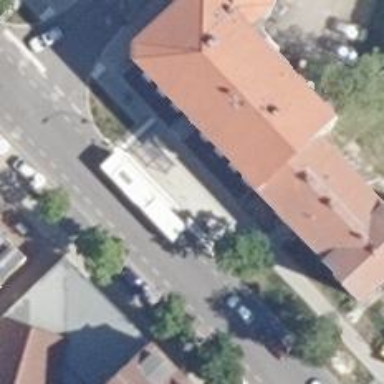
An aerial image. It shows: Platform at public transport location with shelter.